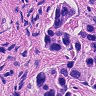
Metastatic tissue present: yes